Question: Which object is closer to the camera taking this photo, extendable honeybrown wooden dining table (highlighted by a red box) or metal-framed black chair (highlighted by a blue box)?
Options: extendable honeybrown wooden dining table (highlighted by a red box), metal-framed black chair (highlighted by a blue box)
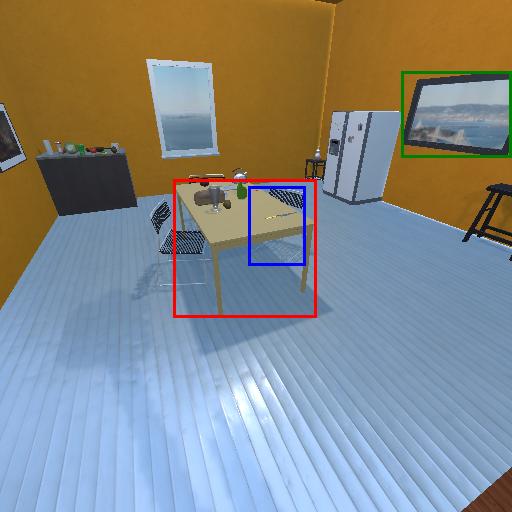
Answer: extendable honeybrown wooden dining table (highlighted by a red box)